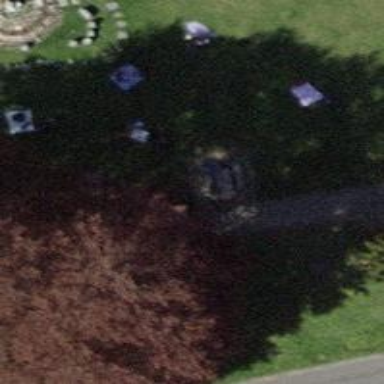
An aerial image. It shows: Picnic table located in leisure land area.